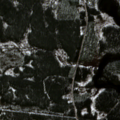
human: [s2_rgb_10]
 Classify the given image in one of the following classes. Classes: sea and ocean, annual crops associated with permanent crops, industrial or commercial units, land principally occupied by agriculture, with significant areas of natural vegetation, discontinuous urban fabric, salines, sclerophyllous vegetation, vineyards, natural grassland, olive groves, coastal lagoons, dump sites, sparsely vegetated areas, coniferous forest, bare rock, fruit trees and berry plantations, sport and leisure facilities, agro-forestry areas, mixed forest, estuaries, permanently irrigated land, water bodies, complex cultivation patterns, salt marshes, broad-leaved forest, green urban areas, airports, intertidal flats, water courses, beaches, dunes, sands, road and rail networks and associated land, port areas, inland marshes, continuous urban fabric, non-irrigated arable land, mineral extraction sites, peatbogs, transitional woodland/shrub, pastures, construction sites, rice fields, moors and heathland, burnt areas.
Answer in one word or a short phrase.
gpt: coniferous forest, transitional woodland/shrub